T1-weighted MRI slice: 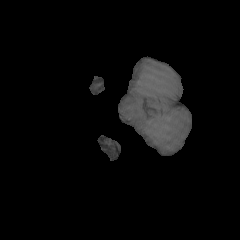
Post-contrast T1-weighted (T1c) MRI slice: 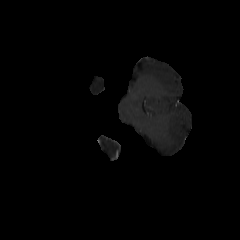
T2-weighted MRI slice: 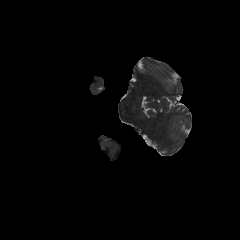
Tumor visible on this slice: no